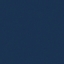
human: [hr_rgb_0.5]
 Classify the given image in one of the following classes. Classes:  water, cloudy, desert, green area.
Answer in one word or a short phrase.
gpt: water